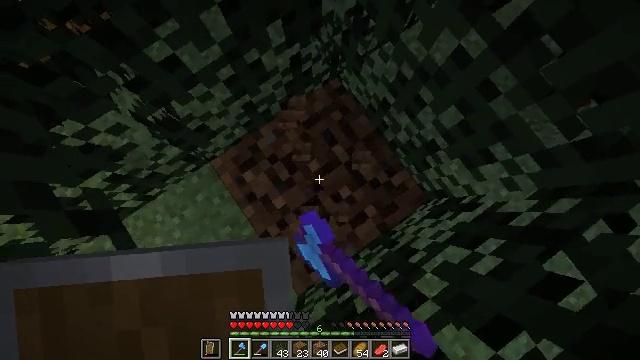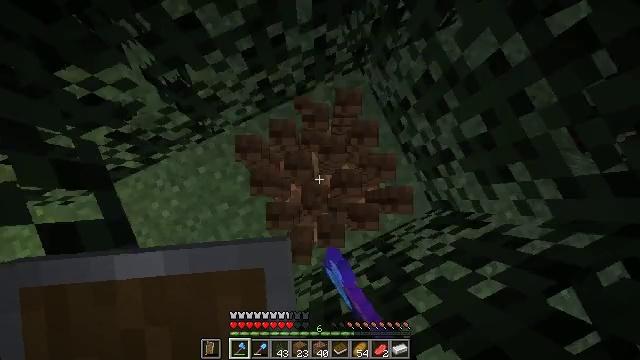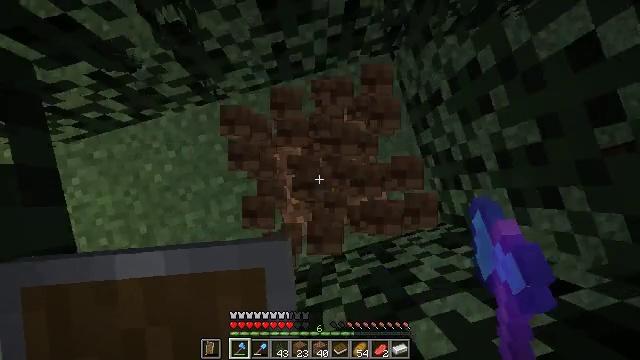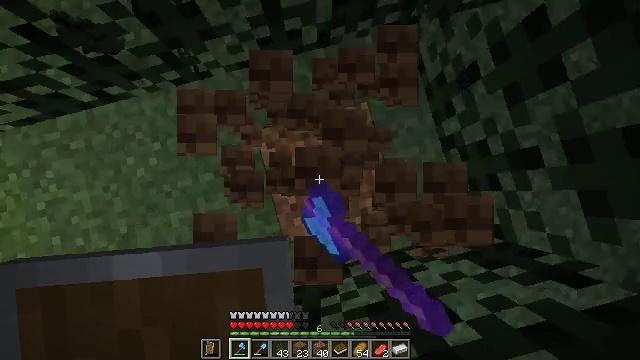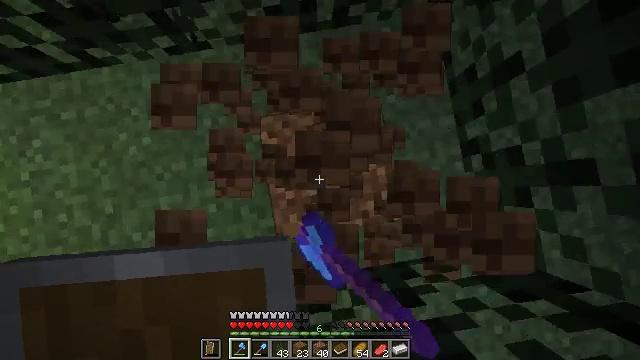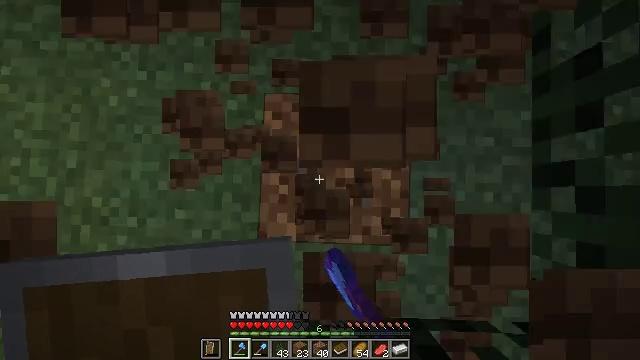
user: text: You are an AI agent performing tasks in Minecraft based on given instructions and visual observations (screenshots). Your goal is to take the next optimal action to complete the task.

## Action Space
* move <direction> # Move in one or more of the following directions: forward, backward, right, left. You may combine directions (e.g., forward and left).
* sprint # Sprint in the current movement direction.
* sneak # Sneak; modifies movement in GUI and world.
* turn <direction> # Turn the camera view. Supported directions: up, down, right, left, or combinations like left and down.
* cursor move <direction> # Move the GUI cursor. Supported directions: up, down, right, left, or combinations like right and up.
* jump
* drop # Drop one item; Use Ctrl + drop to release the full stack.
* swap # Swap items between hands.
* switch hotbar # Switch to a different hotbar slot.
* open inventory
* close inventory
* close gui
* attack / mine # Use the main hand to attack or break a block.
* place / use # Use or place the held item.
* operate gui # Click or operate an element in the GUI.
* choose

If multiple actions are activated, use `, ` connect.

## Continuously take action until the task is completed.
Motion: motion action
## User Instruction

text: Collect dirt by holding left button.
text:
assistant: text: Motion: turn left and down, attack / mine
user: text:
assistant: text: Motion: turn left and down, attack / mine
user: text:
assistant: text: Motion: turn left, attack / mine
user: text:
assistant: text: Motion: turn left, attack / mine
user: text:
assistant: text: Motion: turn left, attack / mine
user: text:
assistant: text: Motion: attack / mine